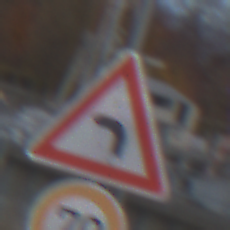
Verkehrszeichen: KurveLinks
Zusatzzeichen unten: Geschwindigkeit70
Umgebung: Outdoor, Suburban
Tageszeit: SunriseSunset
Wetter: PartlyCloudy
Licht: Natural
Jahreszeit: NotSpecified
Kontrast: LowContrast